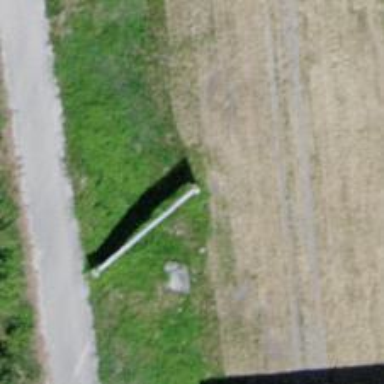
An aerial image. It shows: Concrete wall barrier.